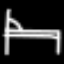
Label: bed